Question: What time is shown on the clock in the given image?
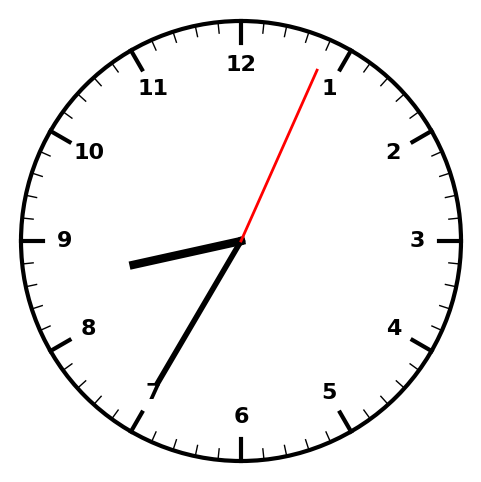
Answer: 08:35:04